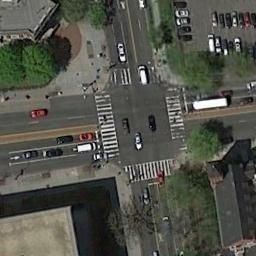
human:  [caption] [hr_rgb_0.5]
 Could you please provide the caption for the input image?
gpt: There are several moving vehicles on the road at the intersection, There are many buildings and some trees around the intersection, And many cars are parked in the open space beside the intersection .

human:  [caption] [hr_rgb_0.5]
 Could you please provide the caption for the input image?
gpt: There are many cars at the intersection .

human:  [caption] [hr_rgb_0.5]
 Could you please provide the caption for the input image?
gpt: The color of the road is different in different directions at the intersection .

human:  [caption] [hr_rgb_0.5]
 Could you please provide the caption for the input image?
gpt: An intersection with normal traffic is between some buildings and a parking lot .

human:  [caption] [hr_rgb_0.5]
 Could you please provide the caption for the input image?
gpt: There are some green trees and a parking lot beside the intersection .